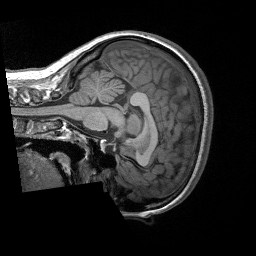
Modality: T1w
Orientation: sagittal
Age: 22
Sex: female
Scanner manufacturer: siemens
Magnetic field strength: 3 T
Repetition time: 1.9 s
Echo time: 0.00252 s